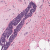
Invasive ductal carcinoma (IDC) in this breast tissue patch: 0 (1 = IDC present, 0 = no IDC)